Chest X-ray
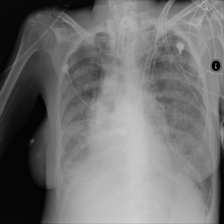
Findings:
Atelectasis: negative
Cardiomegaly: negative
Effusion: negative
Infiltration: negative
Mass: negative
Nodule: negative
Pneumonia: negative
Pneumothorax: negative
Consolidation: negative
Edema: negative
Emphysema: negative
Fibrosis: negative
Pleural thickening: negative
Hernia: negative